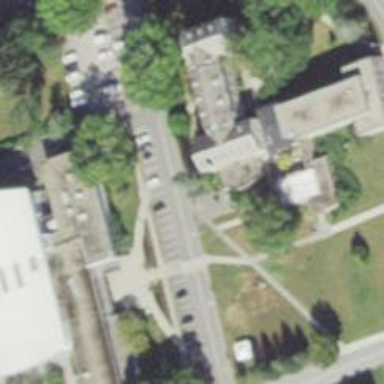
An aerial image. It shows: College building.